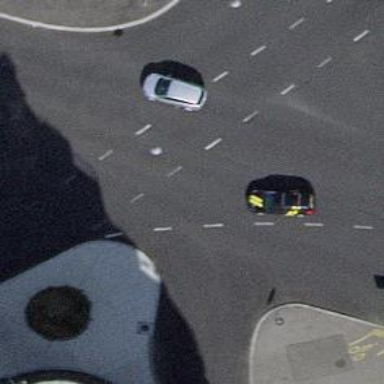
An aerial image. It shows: Road with traffic signals.